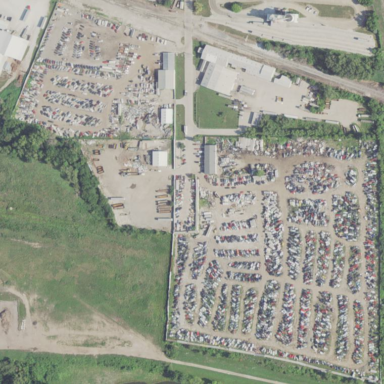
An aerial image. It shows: Scrap yard located in industrial area.